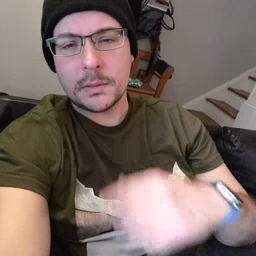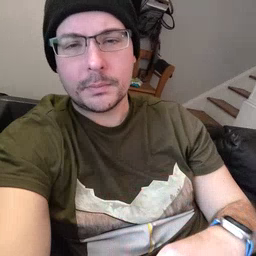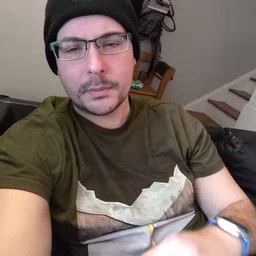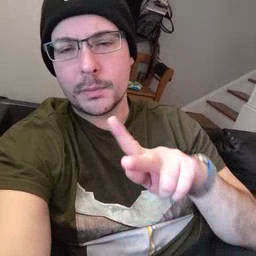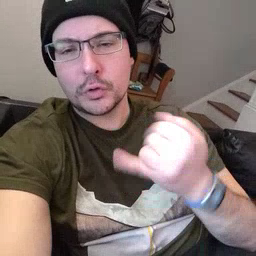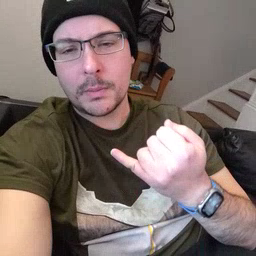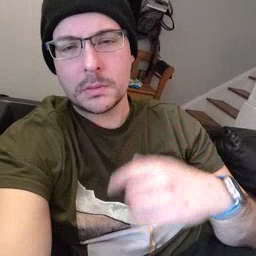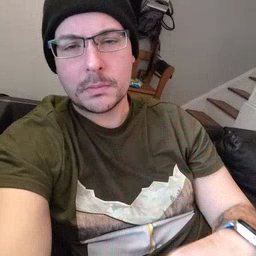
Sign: pajamas